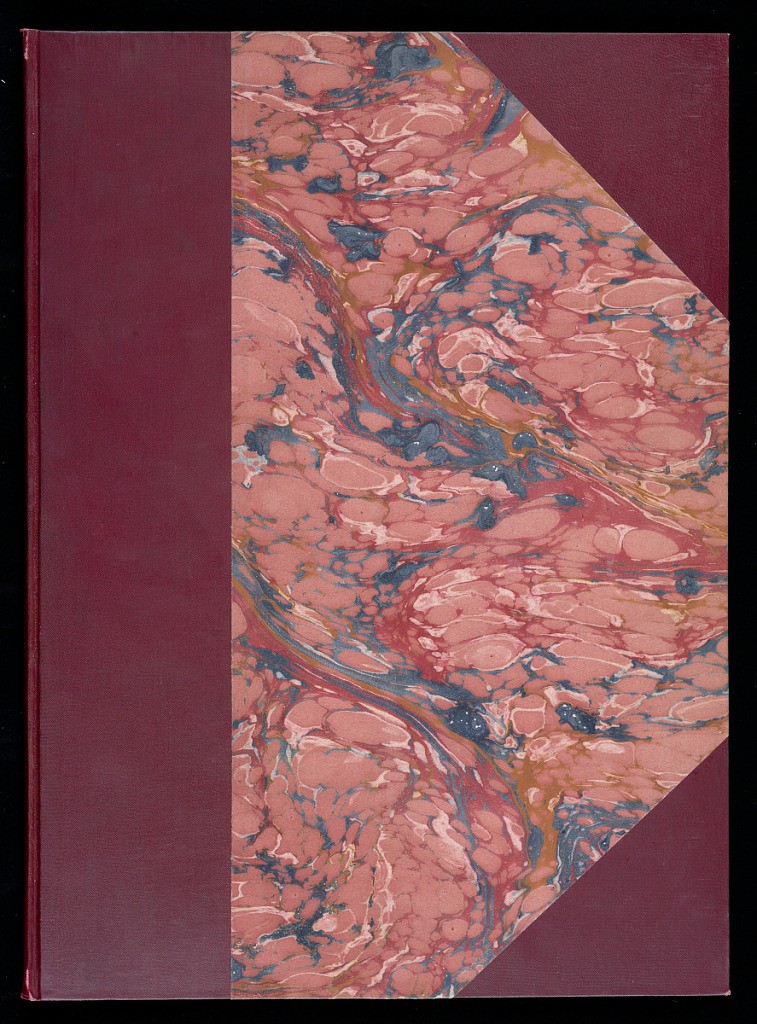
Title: Album of Cartouche Designs
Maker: François Nicolas Martinet, French, 1731– ca. 1800
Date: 18th century
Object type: Album
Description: Album of cartouche designs. The last plate is signed and dated.